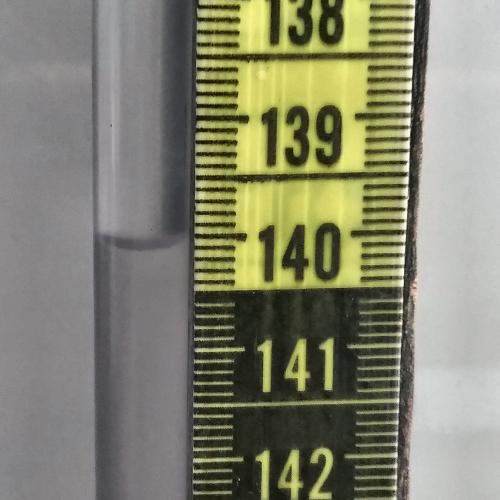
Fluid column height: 140.1 cm